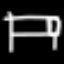
Label: bed